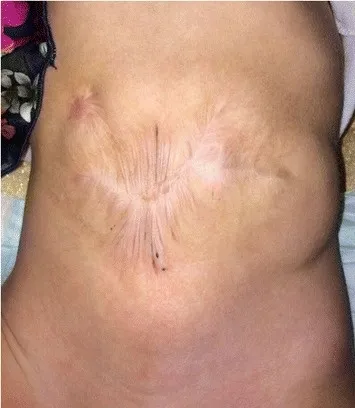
Same baby at one year follow up. The fistula has completely closed; a left incisional hernia is evident.
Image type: medical_photograph (skin_photograph)